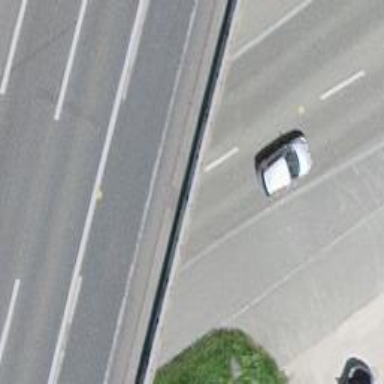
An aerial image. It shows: Primary highway with asphalt surface and dedicated cycle track.